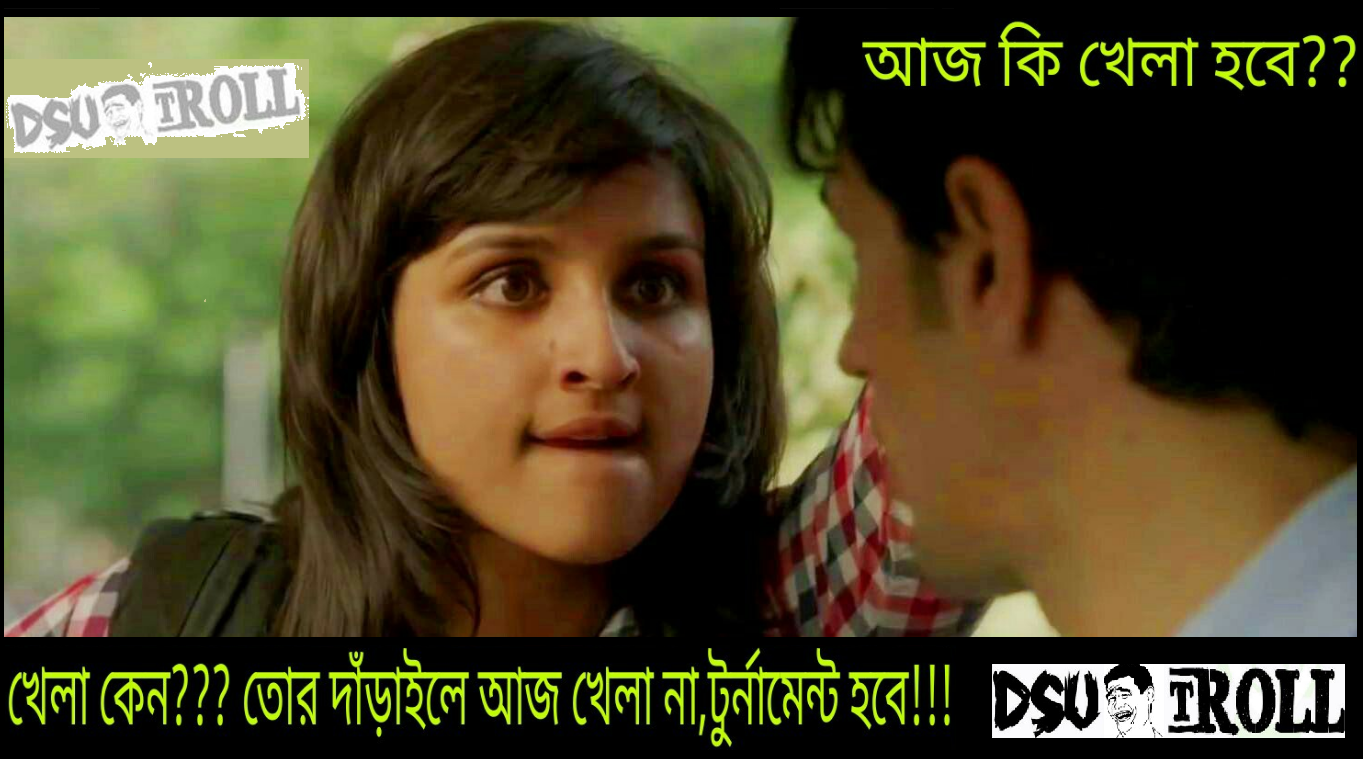
Caption: আজ কি খেলা হবে ??    খেলা কেন ???? তোর দাড়াইলে আজ খেলা না , টুর্নামেন্ট হবে !!!
Label: non-hate